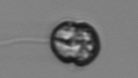
Label: Dinophyceae